Interaction volume radius: 5 \u00c5
Interaction volume height: 25 \u00c5
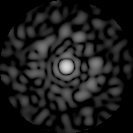
Disorder parameter: 0.831